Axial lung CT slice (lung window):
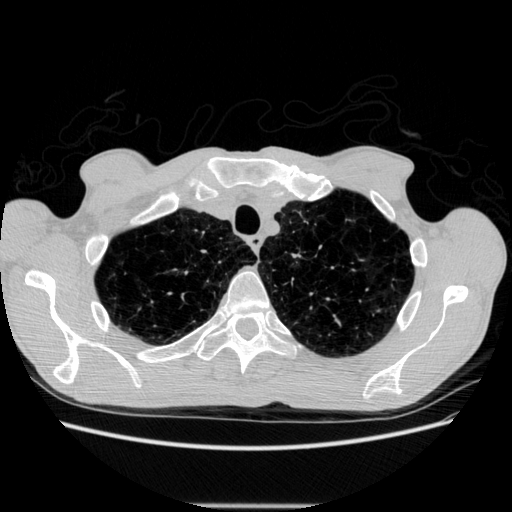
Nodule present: no